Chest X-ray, PA view. Patient: 44 years old, sex F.
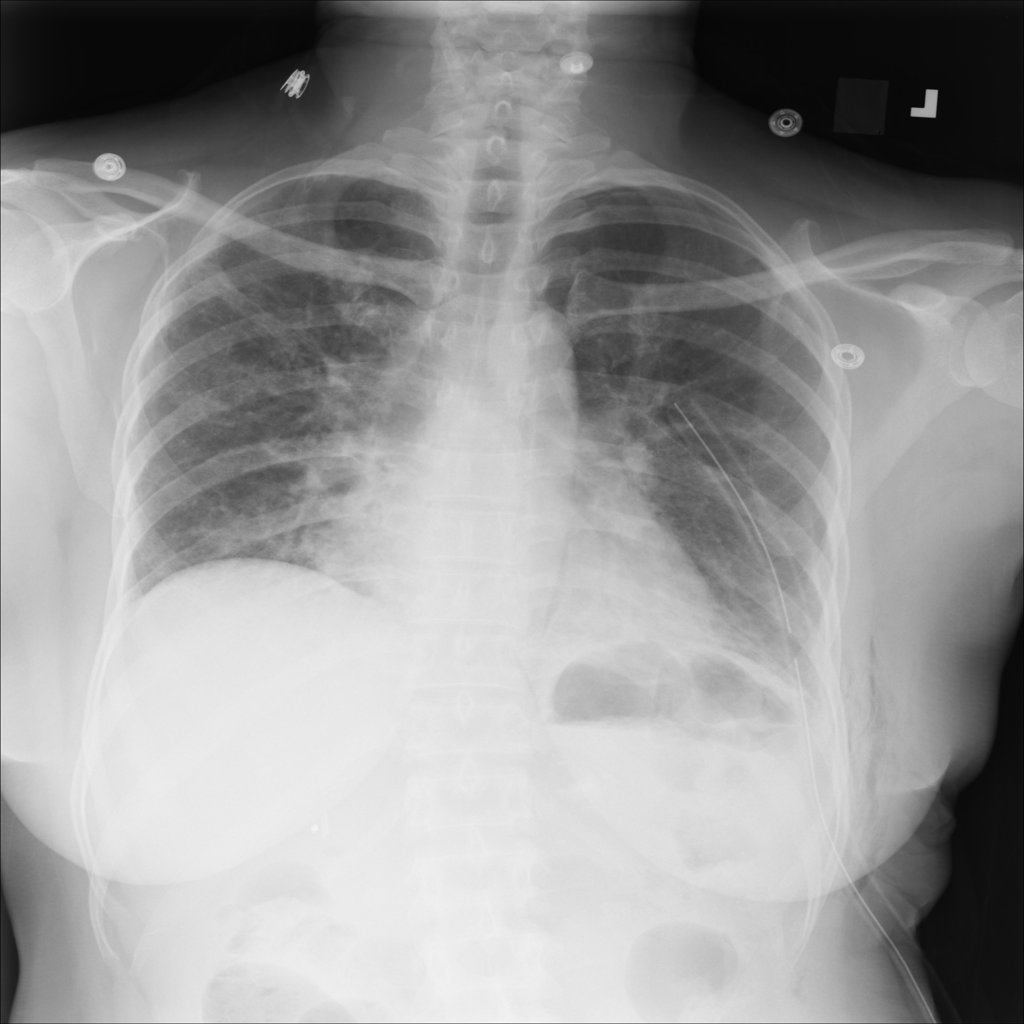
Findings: No Finding